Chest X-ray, PA view. Patient: 50 years old, sex F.
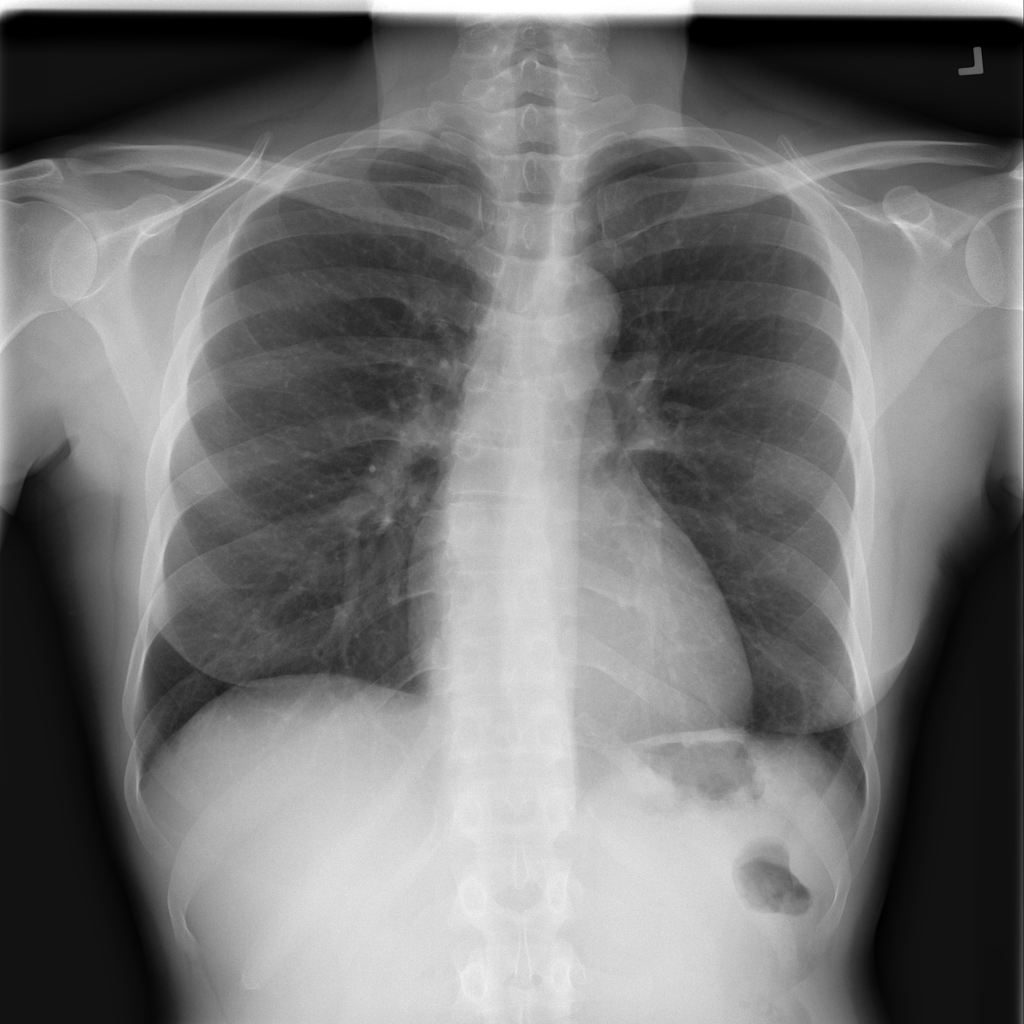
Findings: No Finding